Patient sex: M
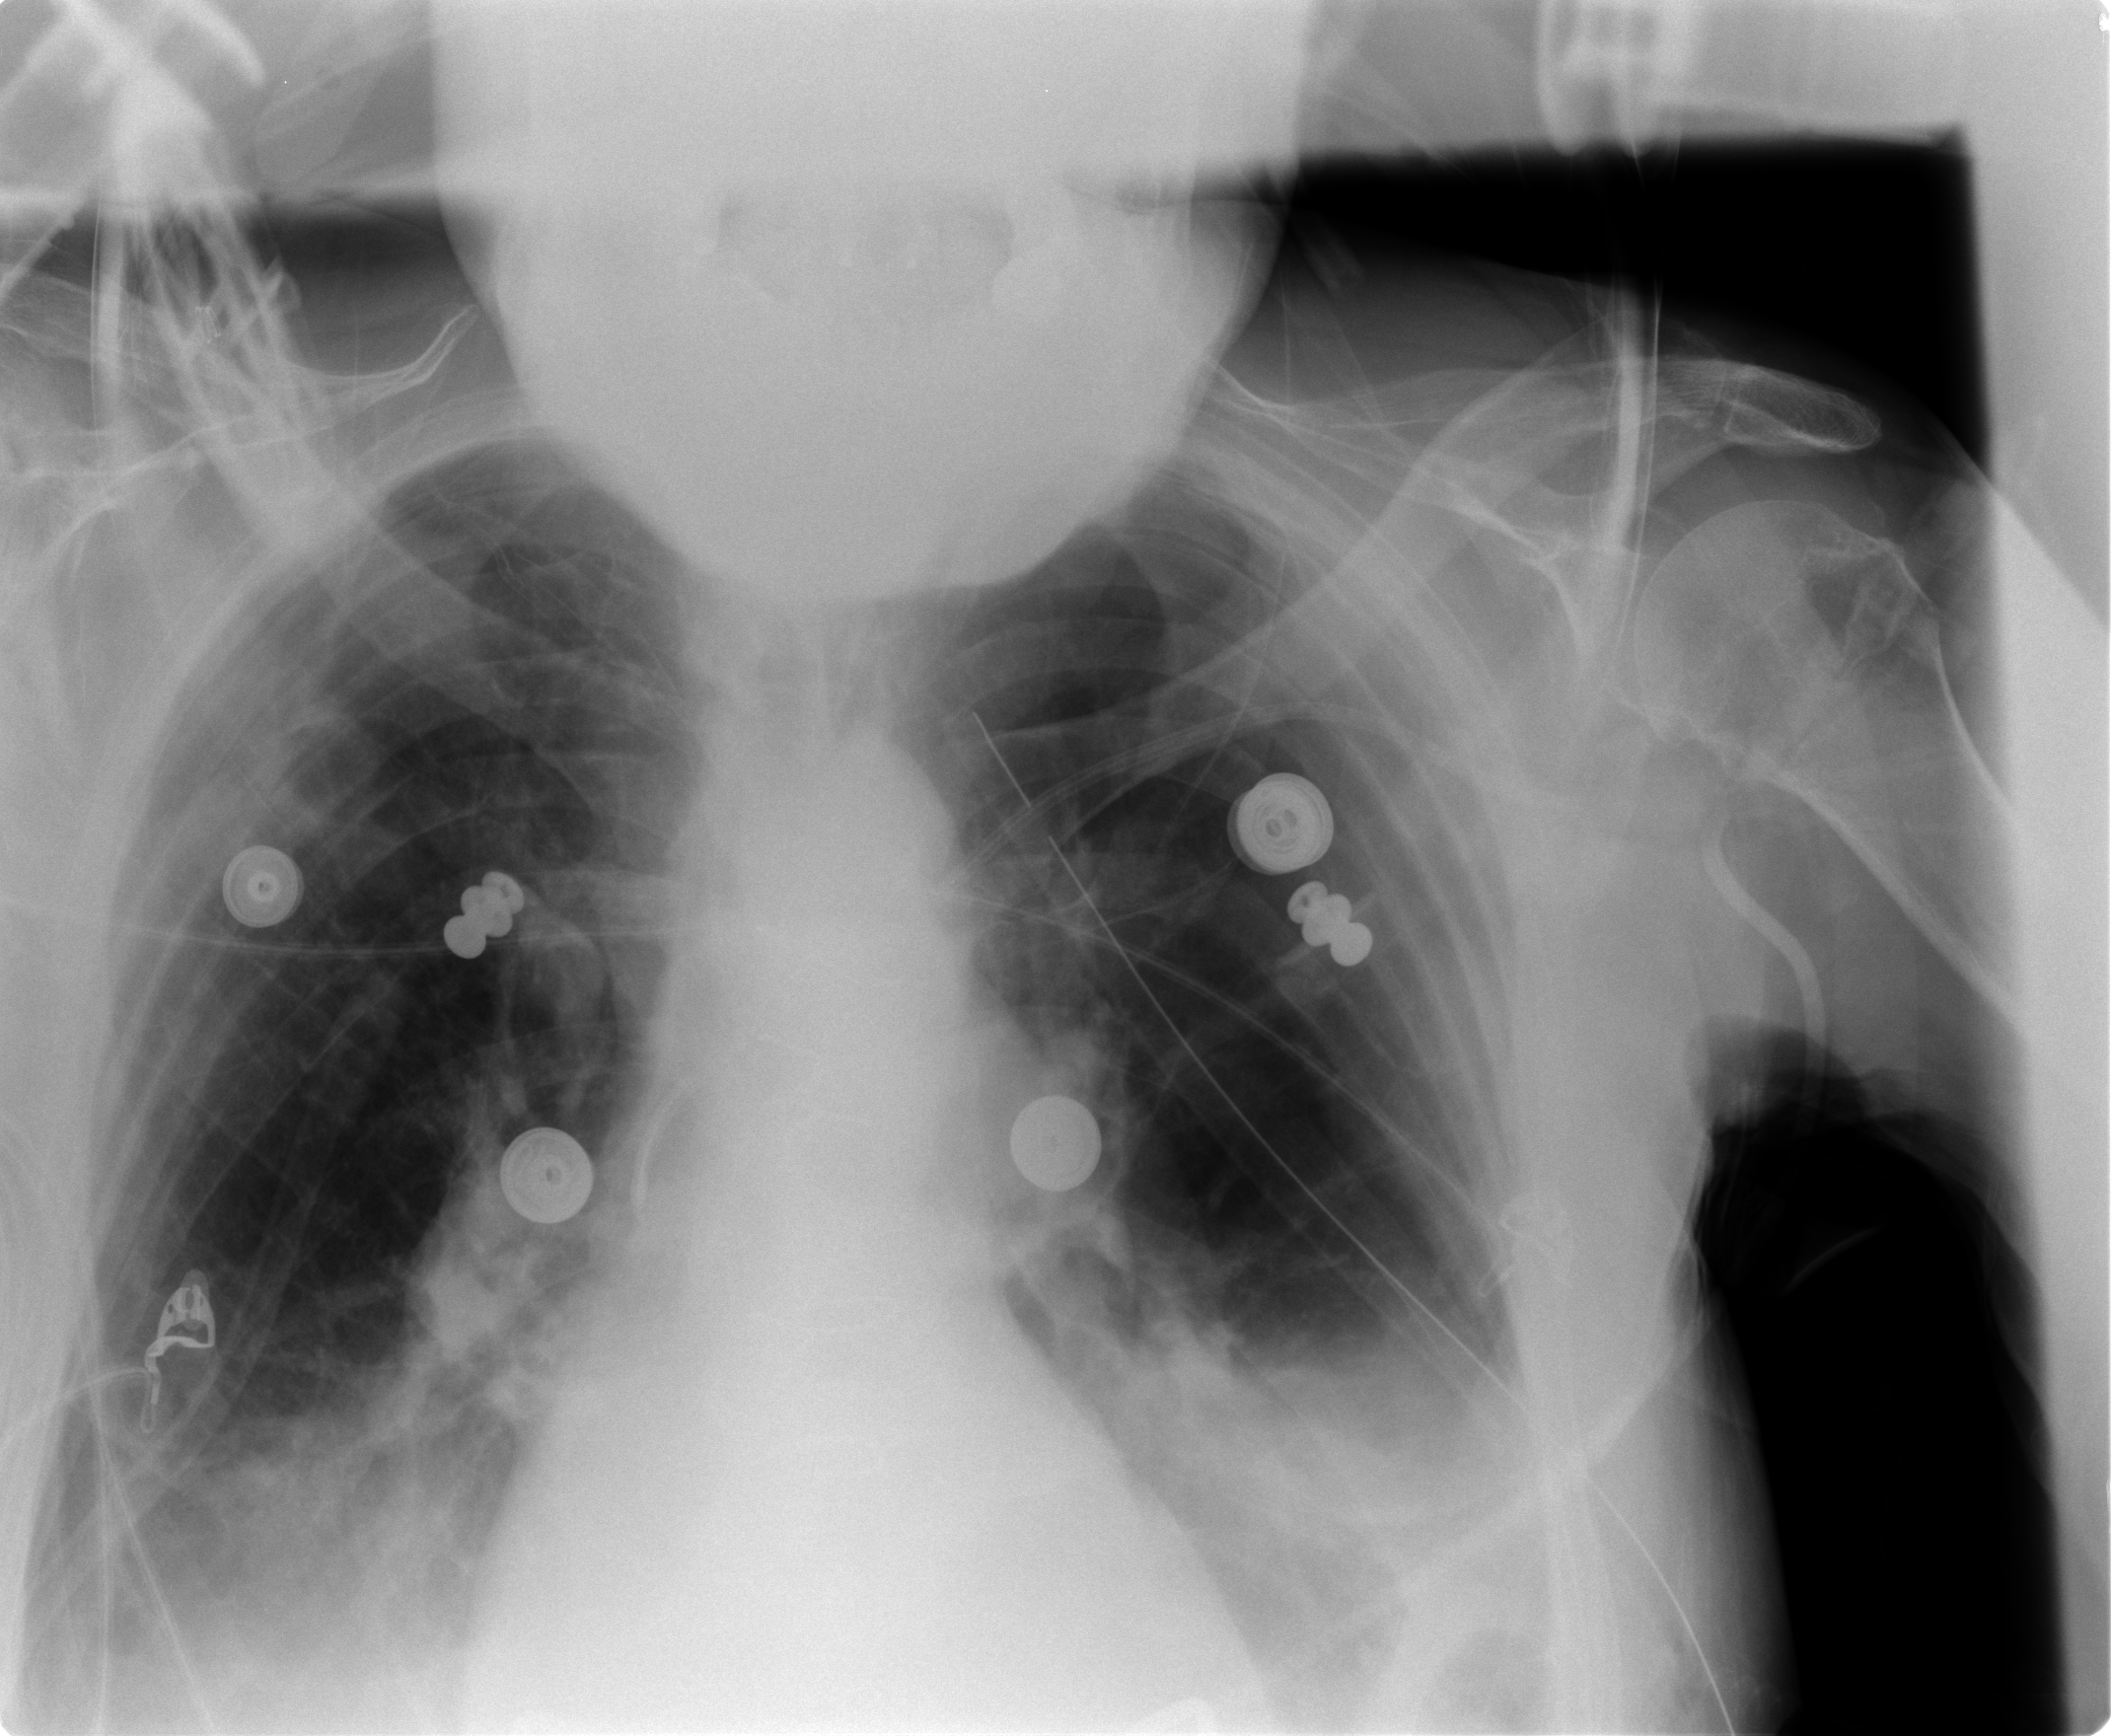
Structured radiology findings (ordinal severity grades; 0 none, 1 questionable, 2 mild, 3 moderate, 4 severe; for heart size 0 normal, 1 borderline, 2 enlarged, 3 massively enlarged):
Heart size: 1
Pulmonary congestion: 2
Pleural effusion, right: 2
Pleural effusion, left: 2
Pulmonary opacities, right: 0
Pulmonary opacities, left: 2
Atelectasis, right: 2
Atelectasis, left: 3